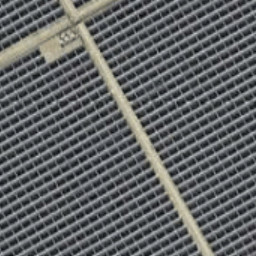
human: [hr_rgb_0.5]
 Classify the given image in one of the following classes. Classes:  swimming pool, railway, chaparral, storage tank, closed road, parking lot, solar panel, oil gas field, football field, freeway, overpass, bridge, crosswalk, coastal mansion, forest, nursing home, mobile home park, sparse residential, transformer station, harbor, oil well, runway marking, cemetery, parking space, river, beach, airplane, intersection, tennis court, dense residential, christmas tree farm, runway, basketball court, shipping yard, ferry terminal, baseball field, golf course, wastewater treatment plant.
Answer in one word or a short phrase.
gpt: solar panel